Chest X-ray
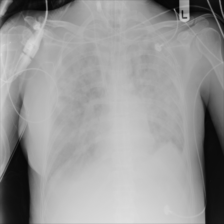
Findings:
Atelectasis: negative
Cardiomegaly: negative
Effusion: negative
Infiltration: positive
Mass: negative
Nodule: negative
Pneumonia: negative
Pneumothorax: negative
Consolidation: negative
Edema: negative
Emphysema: negative
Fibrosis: negative
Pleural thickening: negative
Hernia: negative